Question: I have noted other Q & A strings similar to my problem, however nothing quite the same nor resolving my exact issue.
I have a text area and beneath that are 2 checkboxes.
When on an iOS device & inputting to the text field (the virtual keyboard displays), the 'fixed' header remains in place, and when clicking 'Done' on the keyboard the header still remains in place correctly.
My issue is once someone has entered text into the field and prior clicking done, the user unchecks a checkbox. This causes the header to shift down.
It seems as though the focusout/blur of the text area to the checkbox closes the keyboard and dispositions the header.
It then can return to the correct fixed position if the user taps the screen. - Again, something not registering with the in between states of focus & blur.
Any help would much be appreciated.
Thanks,
Img 1: Entering text into the text area.
Img 2: Clicking done post inputting text - removing the keyboard.
Img 3: Entering text into the text area, then unchecking a checkbox - removing the keyboard & 'shifting' the header's position.

HTML:
'''
<div class="tweet-inputs">
<textarea name="tweet" class="tweet-field" placeholder="Share your thoughts..." maxlength="140" ng-model="tweetStatus"></textarea>
</div>
<div class="clearfix">
<div class="check">
<input type="checkbox" value=" "name="auto-tag" ng-model="autoHash"/>Auto Hashtag #MakeDid
<input type="checkbox" value=" "name="auto-tag" ng-model="autoHash2"/>Auto Hashtag #DesignIndaba
</div>
<a value="POST" class="tweet-btn nav-btn" ng-click="sendTweet(tweetStatus, autoHash, autoHash2, replyOn)">POST</a><span class="spinning"></span>
</div>
'''
CSS:
'''
.header-wrapper {
background: #7a7575;
z-index: 99;
box-shadow: none;
text-align: center;
color: white;
height: 75px;
position: fixed;
top: 0;
left: 0;
width: 100%;
}
'''
JS (I've included but doesn't seem to work):
'''
$('input[type="checkbox"]').on('focus', function(){
$('header-wrapper').css({position:'absolute', top: '0'})
$(window).scrollTop(0)
})
$('input[type="checkbox"]').on('blur', function(){
$('header-wrapper').css({position:'fixed'})
})
'''
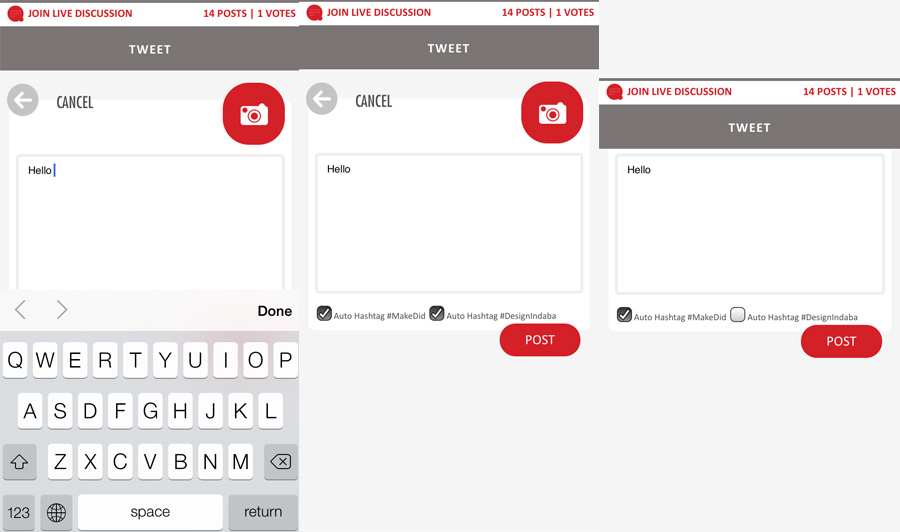
Answer: The issue appears to be related to how iOS handles fixed-positioned elements when the keyboard appears. It seems that iOS makes fixed-position elements absolutely positioned and applies calculated coordinates such that it would APPEAR to be in the same place.
You can see this in the case of a fixed header on a page with a form (eg., a billing address page). If you tap into a lower field to access the keyboard and then scroll back up the page, the fixed header is hanging out there, obscuring some of the form...
It looks like there's another issue at play in this case, and that's when the user immediately focuses from a keyboard input (text, text area, email, etc.) to a checkbox, whereby the fixed positioned element doesn't lose it's faux absolute position. Not sure if that's a bug in iOS or what, but it certainly is a rendering inconsistency.
My workaround for this is to force a re-draw of the page (jQuery):
'''
$('[type="checkbox"]').on('click', function() {
window.setTimeout(function() {
$(window).scrollTop($(window).scrollTop());
}, 20);
});
'''
The 'setTimeout' is required, as I think it forces enough of a delay for the page to reposition itself before you kick it back into submission. Trying the fix without 'setTimeout' didn't work for me at all.